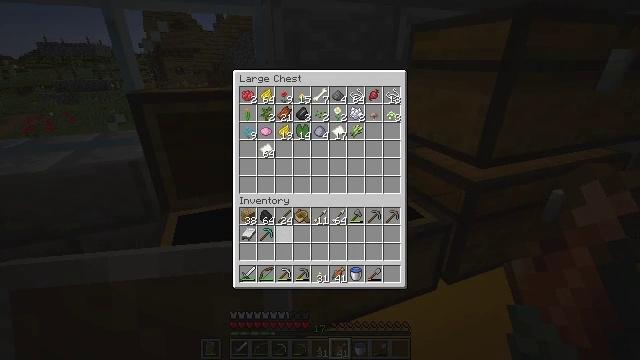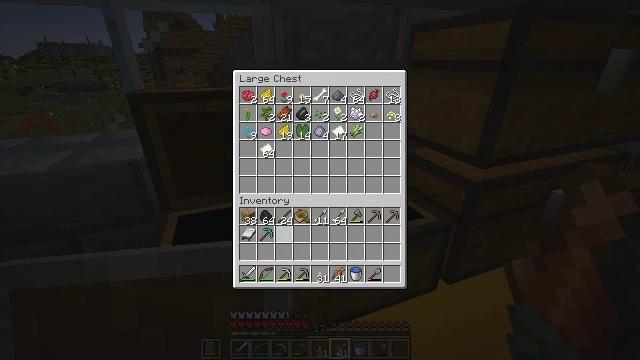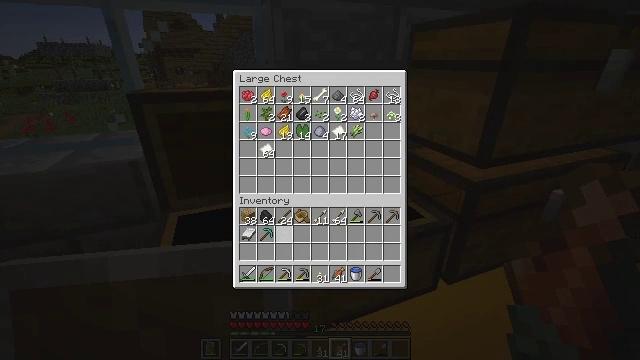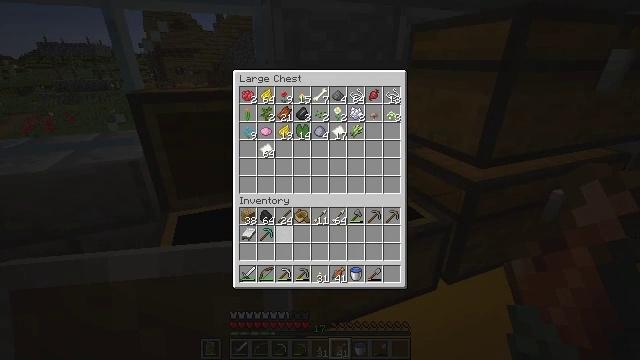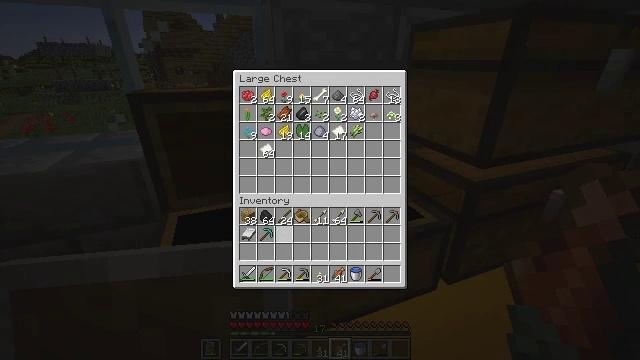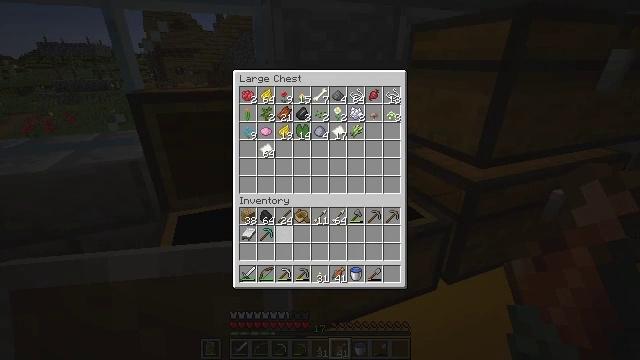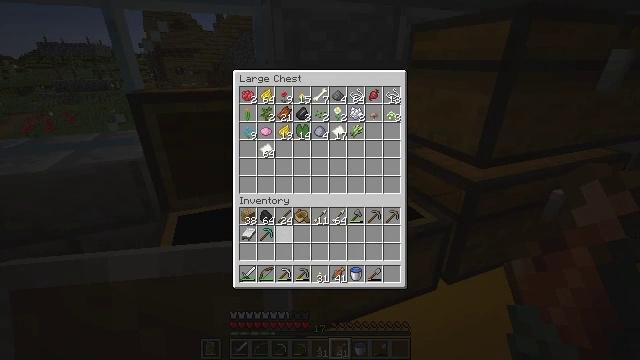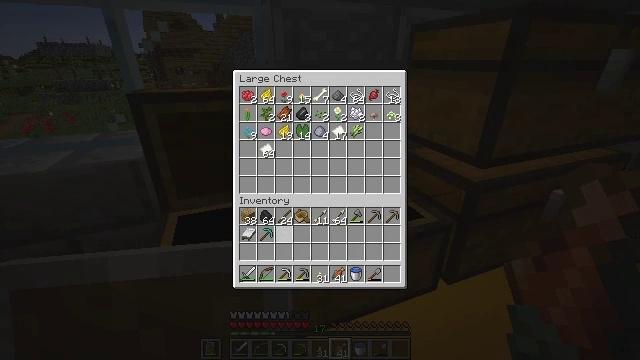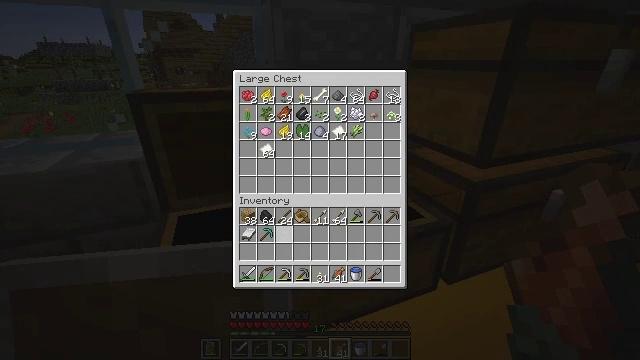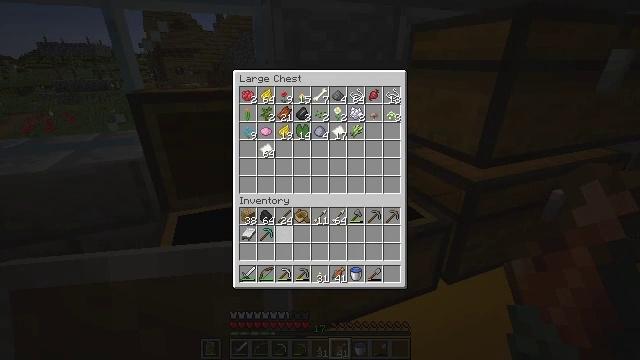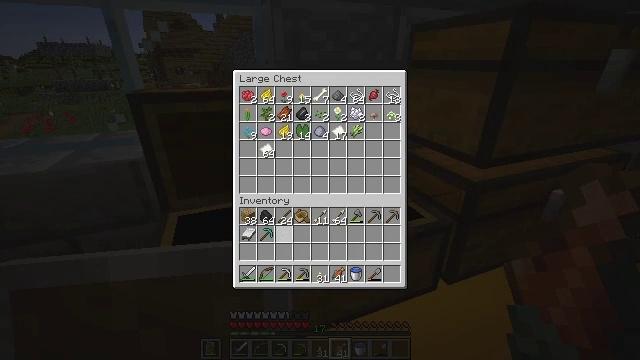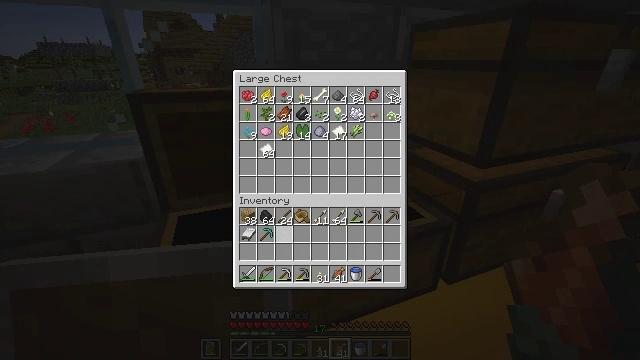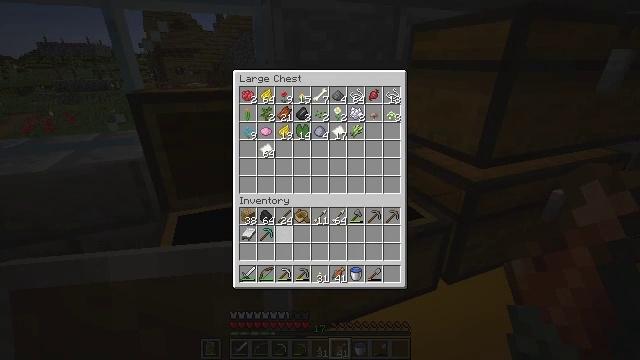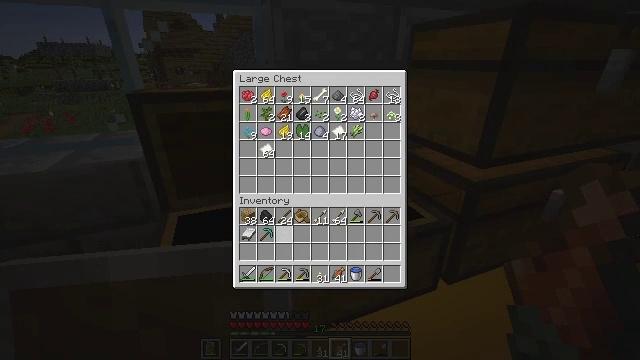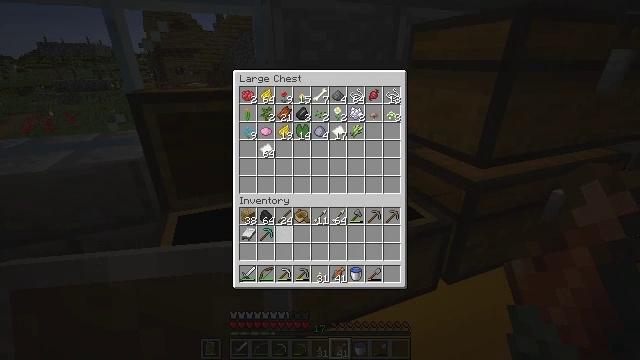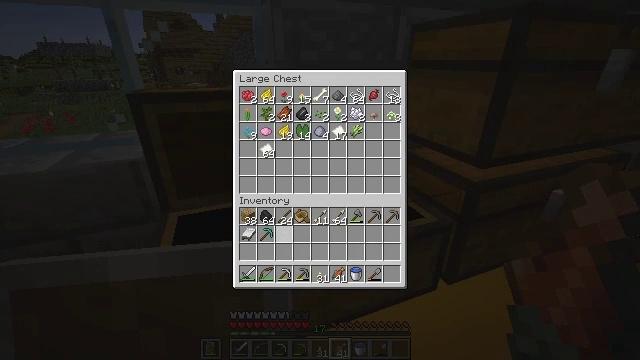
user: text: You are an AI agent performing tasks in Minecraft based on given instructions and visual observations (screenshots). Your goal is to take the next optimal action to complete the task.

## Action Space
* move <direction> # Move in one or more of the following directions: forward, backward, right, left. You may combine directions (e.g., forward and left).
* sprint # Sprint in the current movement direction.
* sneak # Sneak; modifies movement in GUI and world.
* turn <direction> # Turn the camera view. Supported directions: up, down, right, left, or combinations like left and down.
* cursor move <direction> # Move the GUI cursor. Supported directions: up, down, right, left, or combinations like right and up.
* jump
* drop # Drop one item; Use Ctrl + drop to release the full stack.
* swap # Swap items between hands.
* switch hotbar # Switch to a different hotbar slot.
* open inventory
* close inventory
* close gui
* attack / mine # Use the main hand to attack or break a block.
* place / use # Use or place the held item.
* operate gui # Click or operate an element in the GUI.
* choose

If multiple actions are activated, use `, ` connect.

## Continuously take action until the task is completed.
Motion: motion action
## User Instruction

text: Hunt a salmon.
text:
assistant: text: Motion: no_op
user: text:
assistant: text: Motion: no_op
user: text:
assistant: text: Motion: no_op
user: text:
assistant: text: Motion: no_op
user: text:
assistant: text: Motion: no_op
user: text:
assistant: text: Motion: no_op
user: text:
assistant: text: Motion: no_op
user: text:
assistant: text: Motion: no_op
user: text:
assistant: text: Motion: no_op
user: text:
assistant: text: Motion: no_op
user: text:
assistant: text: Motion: no_op
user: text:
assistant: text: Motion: no_op
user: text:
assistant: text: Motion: no_op
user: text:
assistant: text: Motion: no_op
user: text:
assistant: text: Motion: no_op
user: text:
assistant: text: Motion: no_op
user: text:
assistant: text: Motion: no_op
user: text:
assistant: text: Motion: no_op
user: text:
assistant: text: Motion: no_op
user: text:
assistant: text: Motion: no_op
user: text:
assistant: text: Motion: no_op
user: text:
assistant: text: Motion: no_op
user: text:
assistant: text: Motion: no_op
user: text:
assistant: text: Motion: no_op
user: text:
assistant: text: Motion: no_op
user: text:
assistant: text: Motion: no_op
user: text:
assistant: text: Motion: no_op
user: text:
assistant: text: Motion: no_op
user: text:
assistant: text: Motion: no_op
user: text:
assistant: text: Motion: no_op